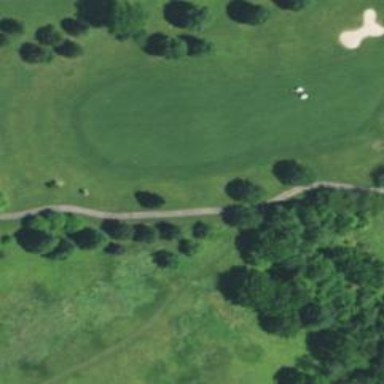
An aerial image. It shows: Pathway for golfing.